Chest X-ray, PA view. Patient: 63 years old, sex F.
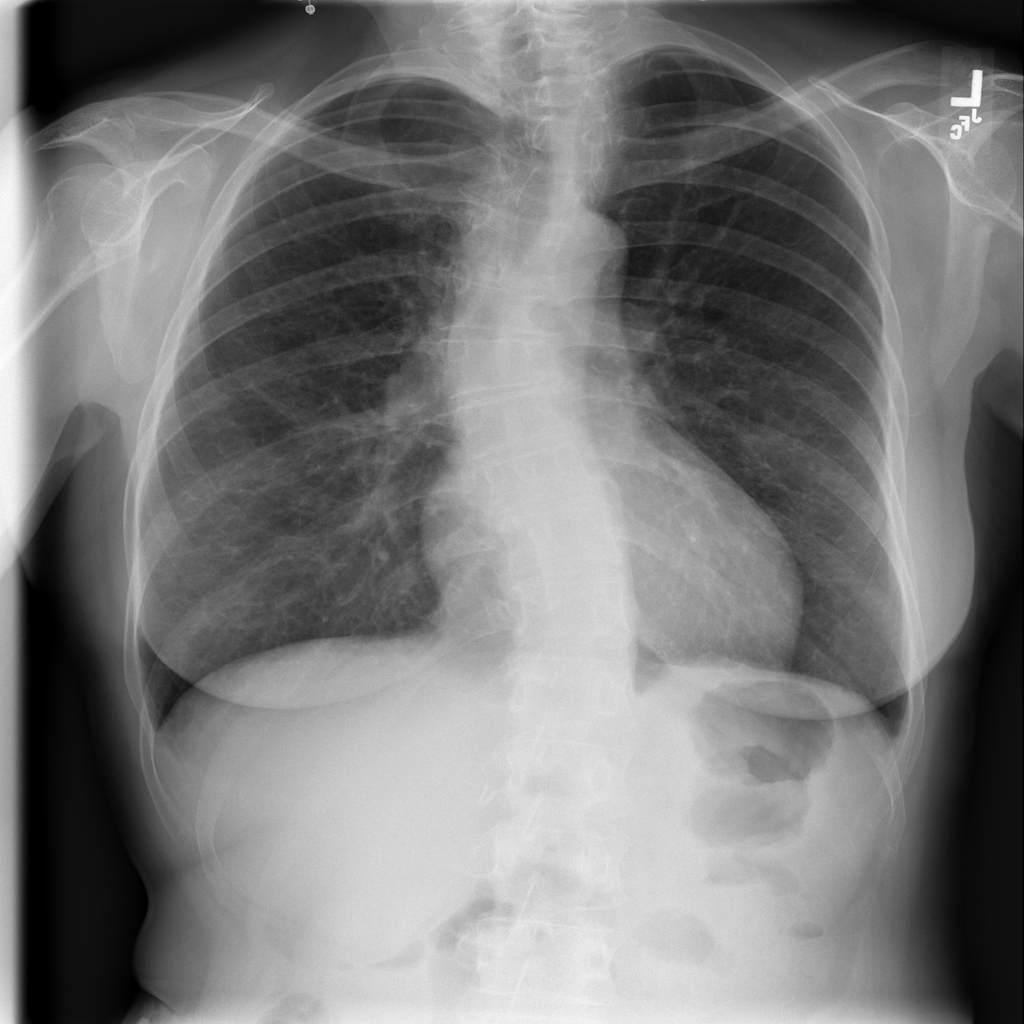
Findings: No Finding